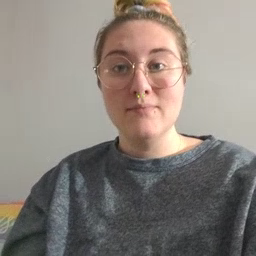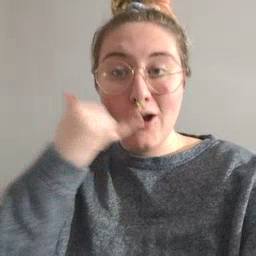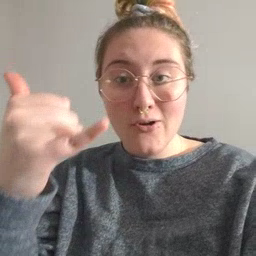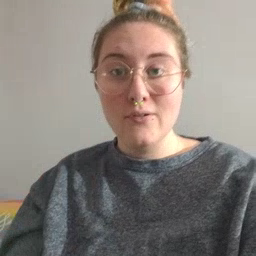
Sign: callonphone